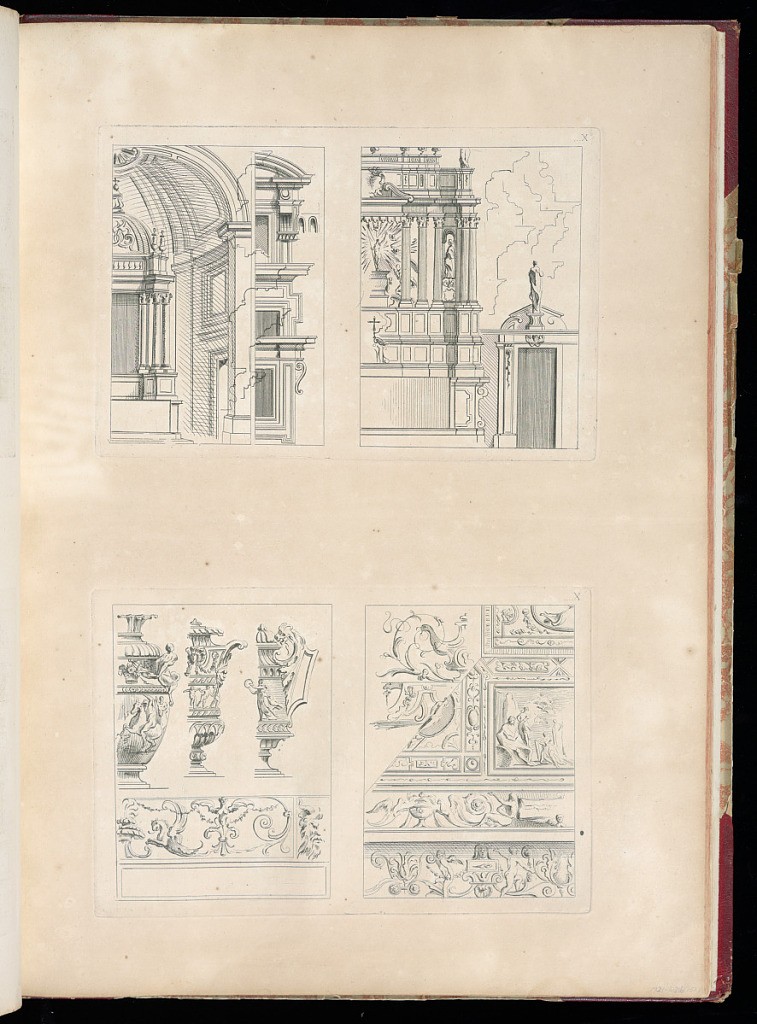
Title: Designs After Architecture
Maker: Gilles-Marie Oppenord, French, 1672–1742
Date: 1749-1761
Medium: Etching and engraving on laid paper
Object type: Bound print
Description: Page printed with two plates (each divided into two) depicting architecture fragments, including an altar, cornices, vases, and grotesque ornamentation. Both plates are numbered, neither are signed.